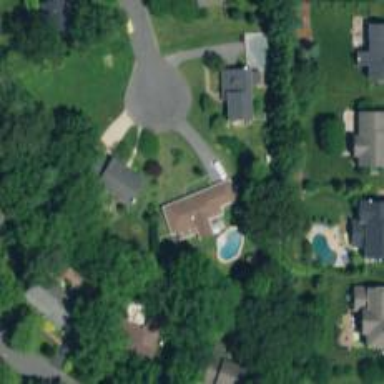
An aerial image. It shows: Swimming pool located in leisure land.